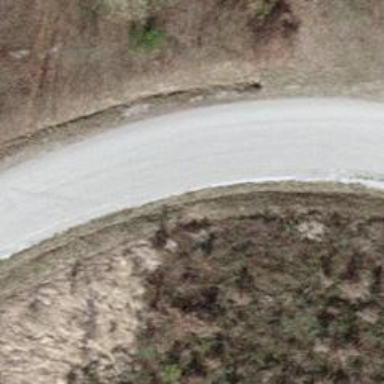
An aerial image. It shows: Unclassified road with asphalt surface.